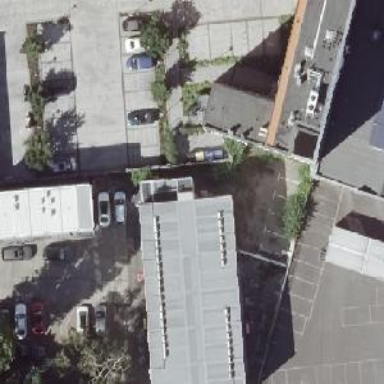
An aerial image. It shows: Service building.